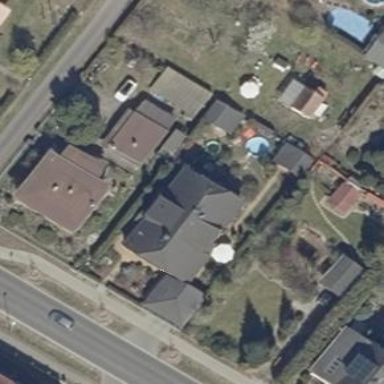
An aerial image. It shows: Detached building with half-hipped roof.